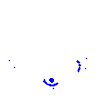
Particle: electron